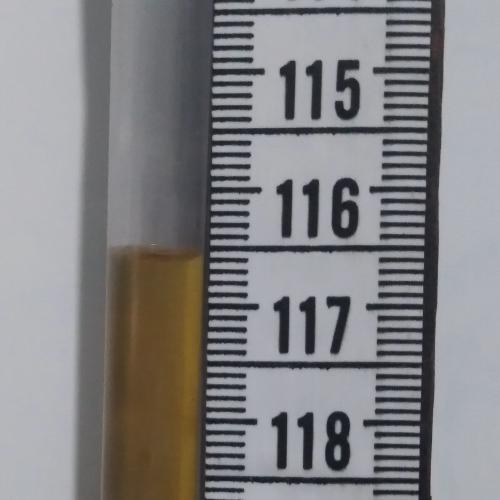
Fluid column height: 116.6 cm